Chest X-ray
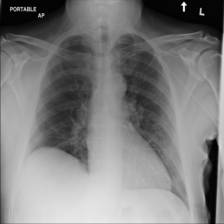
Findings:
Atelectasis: negative
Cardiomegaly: negative
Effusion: negative
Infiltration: negative
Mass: negative
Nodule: negative
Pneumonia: negative
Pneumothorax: negative
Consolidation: negative
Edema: negative
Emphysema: negative
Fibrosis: negative
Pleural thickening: negative
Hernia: negative